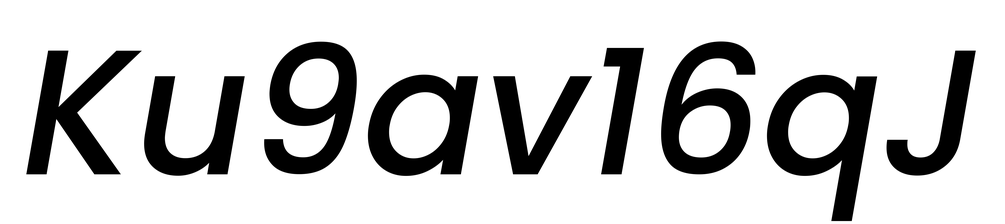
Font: Poppins-MediumItalic